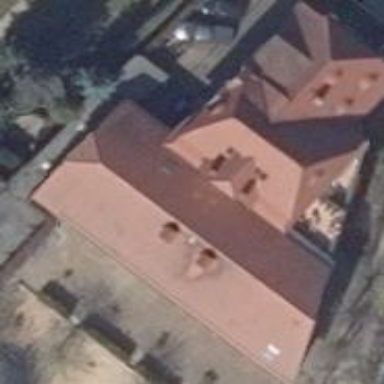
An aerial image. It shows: Kindergarten building.